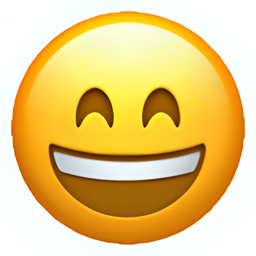
Name: smiling face with open mouth and smiling eyes
Emoji: 😄
Group: Smileys & Emotion
Sub-group: face-smiling